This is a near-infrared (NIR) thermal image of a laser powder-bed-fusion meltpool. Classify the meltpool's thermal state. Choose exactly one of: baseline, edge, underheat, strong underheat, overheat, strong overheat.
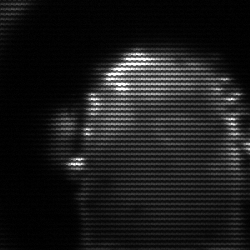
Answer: baseline